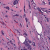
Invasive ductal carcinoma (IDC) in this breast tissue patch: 1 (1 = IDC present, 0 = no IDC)